Interaction volume radius: 5 \u00c5
Interaction volume height: 10 \u00c5
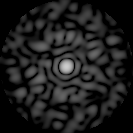
Disorder parameter: 0.8701